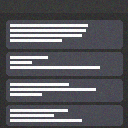
Screen state: on